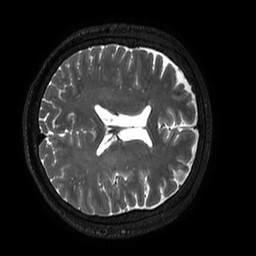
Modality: T2w
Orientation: axial
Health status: ill
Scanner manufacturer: philips
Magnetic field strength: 3 T
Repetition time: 2.5 s
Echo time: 0.331 s